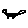
Label: cat